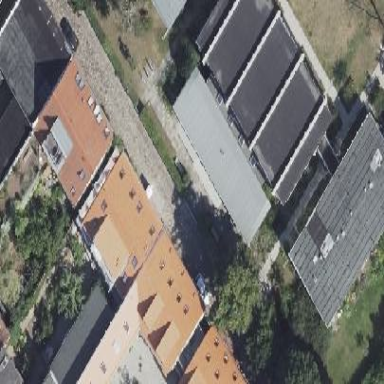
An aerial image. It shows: Part of church building.